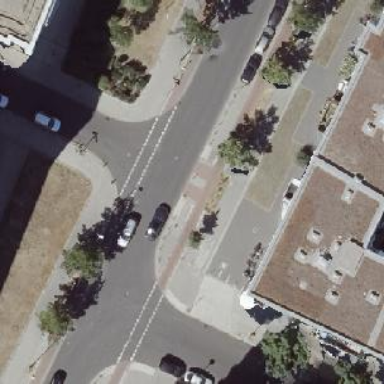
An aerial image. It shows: Residential road with asphalt surface. There are sidewalks on both sides of the road.